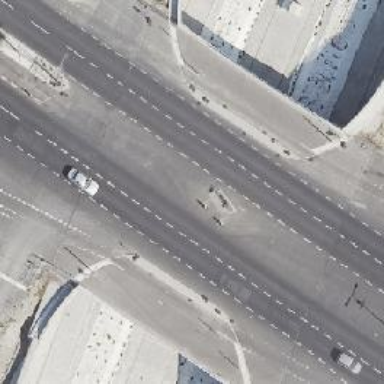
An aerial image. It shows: Secondary road with lane markings on asphalt bridge. It is dual carriageway with sidewalk on the right side made of asphalt.